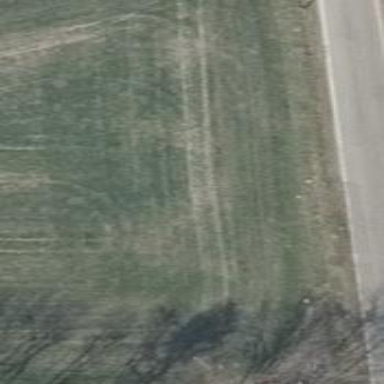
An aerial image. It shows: Area covered with grass.